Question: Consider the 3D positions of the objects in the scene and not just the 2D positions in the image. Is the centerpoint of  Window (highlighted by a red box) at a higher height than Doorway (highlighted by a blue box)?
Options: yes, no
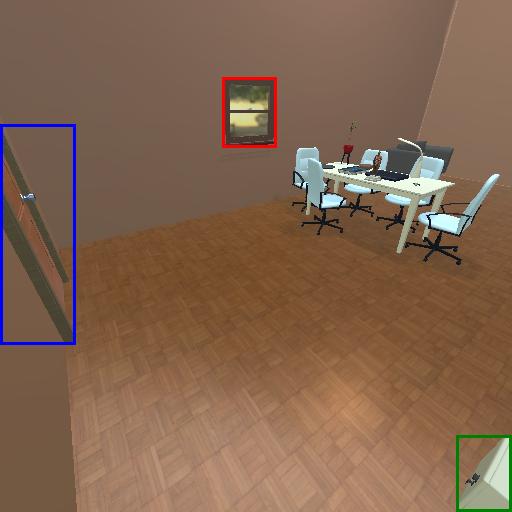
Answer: yes